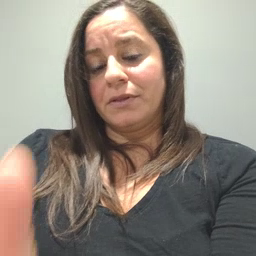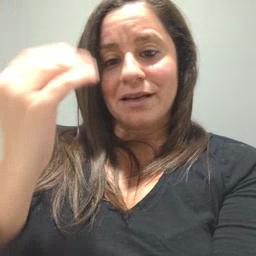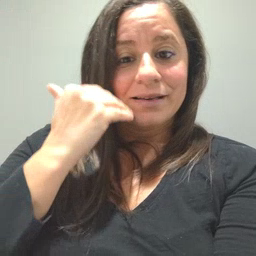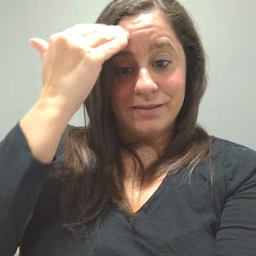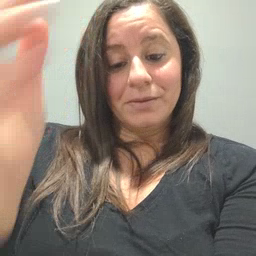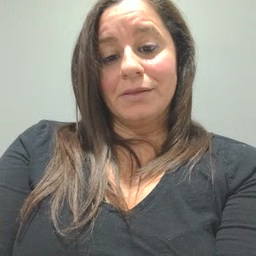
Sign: head